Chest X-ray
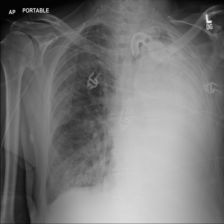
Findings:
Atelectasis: negative
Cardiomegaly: negative
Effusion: negative
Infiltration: negative
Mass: negative
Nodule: negative
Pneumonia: negative
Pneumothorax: negative
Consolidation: negative
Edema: negative
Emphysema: negative
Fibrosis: negative
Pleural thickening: negative
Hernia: negative